Question: I am having trouble understanding how to unit test functions so that istanbul will consider them covered.
For an extremely simply example, I created this math module:
'''
var add = function( one, two ){
return one + two;
}
module.exports = {
add: add
};
'''
and basic unit testing:
'''
var chai = require('chai');
var expect = chai.expect;
describe('add() method', function(){
it('should do math', function(){
expect( some.add(1, 1) ).to.equal(2);
});
});
'''
The report produced by istanbul gives me these results:
- - - - -

If simply testing the result of calling the function doesn't count as coverage, how are you supposed to test this code when it is in a function scope your unit tests can't access?
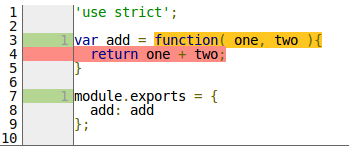
Answer: As with all the toughest problems, this was caused by something stupid and unrelated.
I was running istanbul through grunt and was using the 'env' workaround so the correct directory is used when checking coverage. As in something like this:
'''
env: {
coverage: {
APP_DIR_FOR_CODE_COVERAGE: '../test/coverage/instrument/app/'
}
},
'''
<URL>
The problem was that I forgot to include 'env:coverage' in the task I created for running the coverage tests.
Anyway, if you have this same problem you probably did something really stupid too.